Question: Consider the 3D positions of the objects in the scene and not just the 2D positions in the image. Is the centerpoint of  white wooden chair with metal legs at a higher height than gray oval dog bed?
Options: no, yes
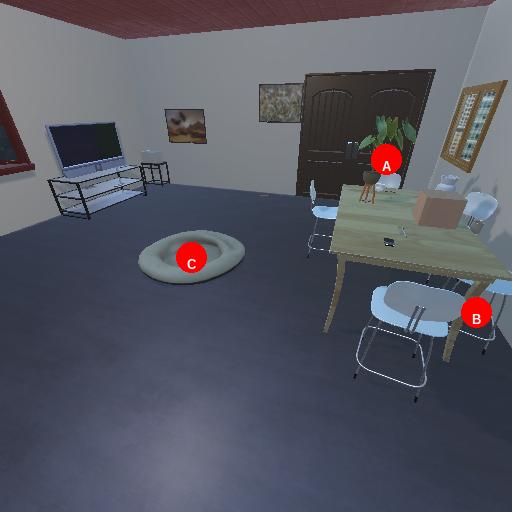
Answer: no